Question: I have to create three tables ACCOUNTING_POINT as AP, METER_CHANGE as MC, and METER as M the table MC will conjunct AP with M but I should be sure that M.id would be unique among rows that refer from AP to MC. So I should be sure that AP would never refer on some MC with the same M.id. It looks like this:
Here a picture which describes my problem the red row indicate the problem

I know that I can use attribute "actual" in the table MC and create pk_meter_id_actual = unique but I would like to avoid using this attribute. I should keep MC.ap_id for history and AP.meter_change for connection
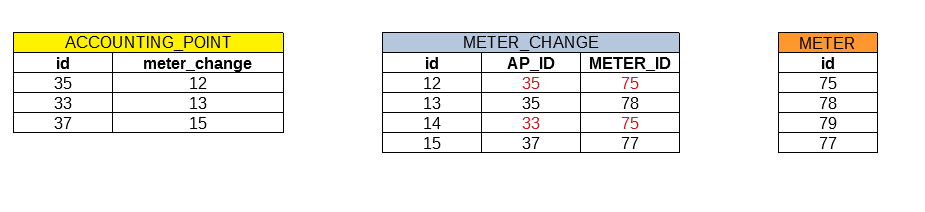
Answer: <URL>
I have solved it by adding boolean attribute "actual" into tthe table MC and two constraints:
CREATE UNIQUE INDEX meter_id ON MC (meter_id, actual) WHERE (actual is true);
CREATE UNIQUE INDEX ap_id ON MC (ap_id, actual) WHERE (actual is true);